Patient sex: F
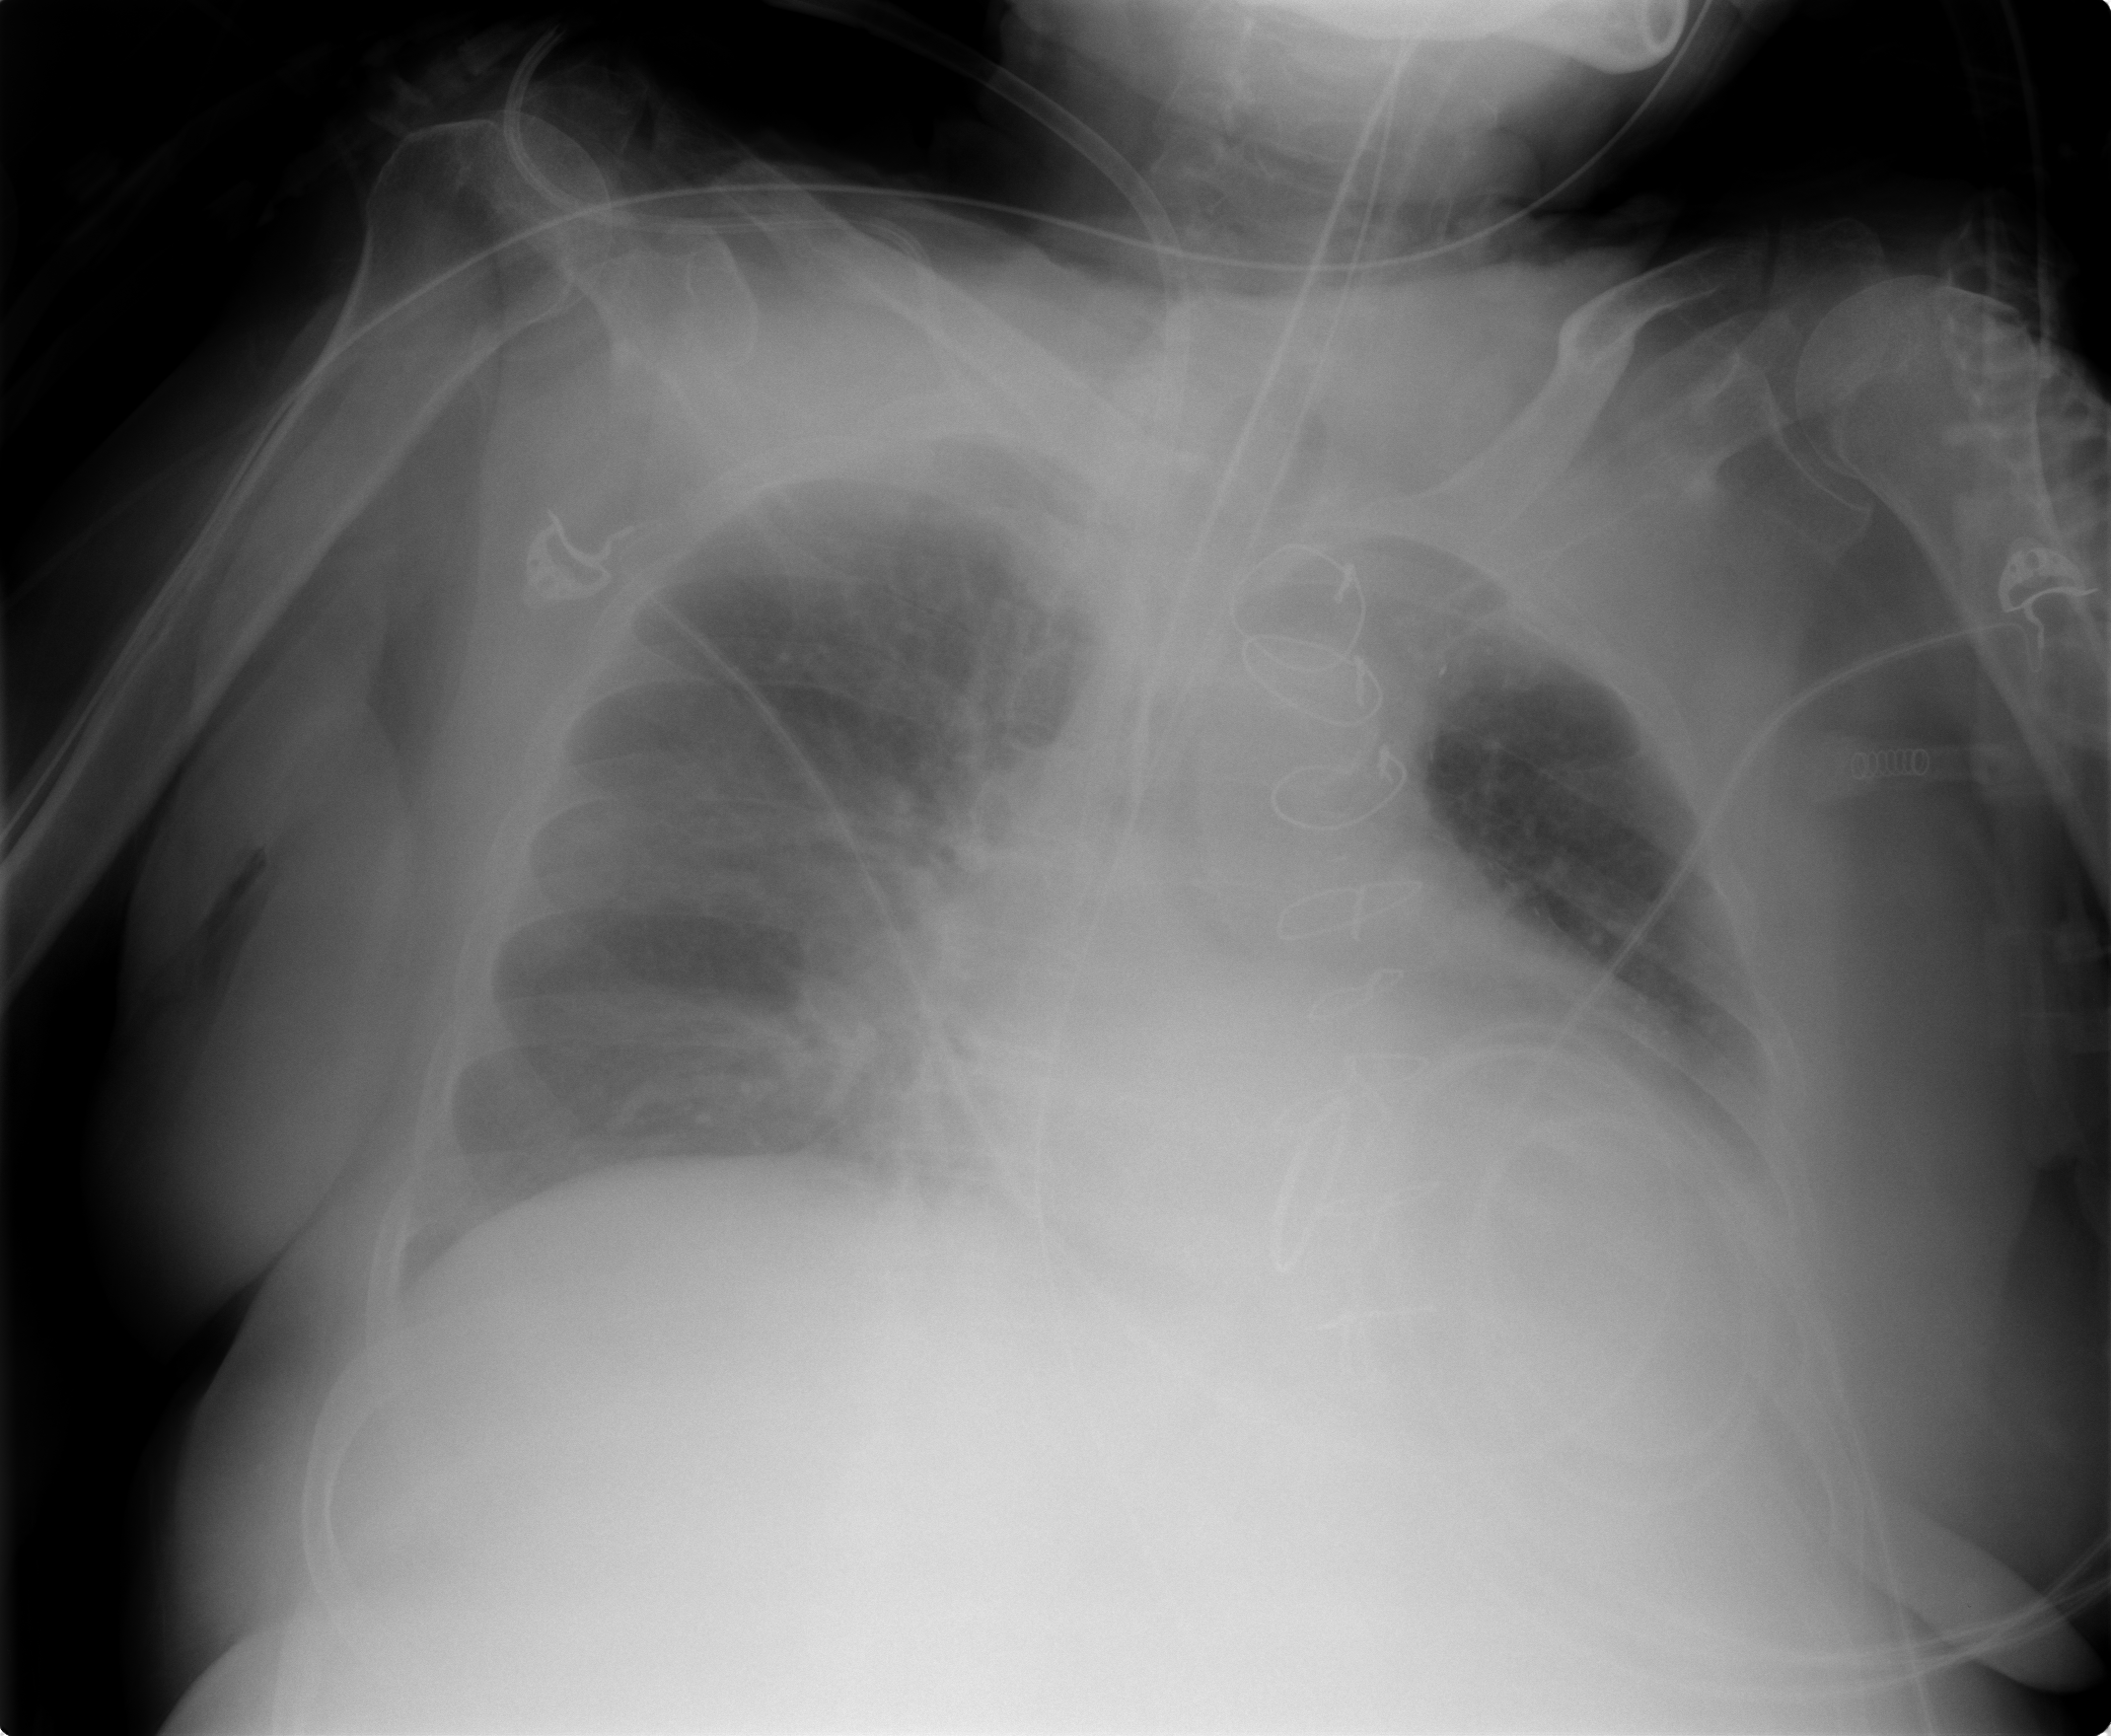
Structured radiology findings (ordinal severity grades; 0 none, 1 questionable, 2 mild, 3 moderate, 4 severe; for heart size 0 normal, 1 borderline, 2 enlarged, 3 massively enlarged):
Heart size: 2
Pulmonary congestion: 2
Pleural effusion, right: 3
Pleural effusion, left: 2
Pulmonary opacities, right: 0
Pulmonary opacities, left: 0
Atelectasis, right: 2
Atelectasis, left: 2